九年级 · 解析几何
如图, $A B$ 与 $\odot 0$ 相切于点 $B, A 0$ 的延长线交 $\odot 0$ 于点 $C$, 连结 $B C$, 若 $\angle A=36^{\circ}$, 则 $\angle C$ 等于 ( )

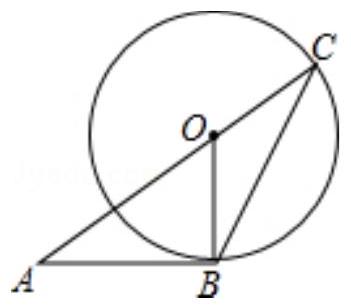
A. $36^{\circ}$
B. $54^{\circ}$
C. $60^{\circ}$
D. $27^{\circ}$
答案: D
解析: 【分析】根据题目条件易求 $\angle \mathrm{BOA}$, 根据圆周角定理求出 $\angle \mathrm{C}=\frac{{ }_{\frac{1}{2}}^{2}}{} \angle \mathrm{BOA}$, 即可求出答案.

$\because \mathrm{AB}$ 与 $\odot 0$ 相切于点 $\mathrm{B}$,

$\therefore \angle \mathrm{ABO}=90^{\circ}$,

$\because \angle \mathrm{A}=36^{\circ}$

$\therefore \angle \mathrm{BOA}=54^{\circ}$,

$\therefore$ 由圆周角定理得： $\angle \mathrm{C}=\frac{1}{2} \angle \mathrm{B} 0 \mathrm{~A}=27^{\circ} ，$

故选 D.